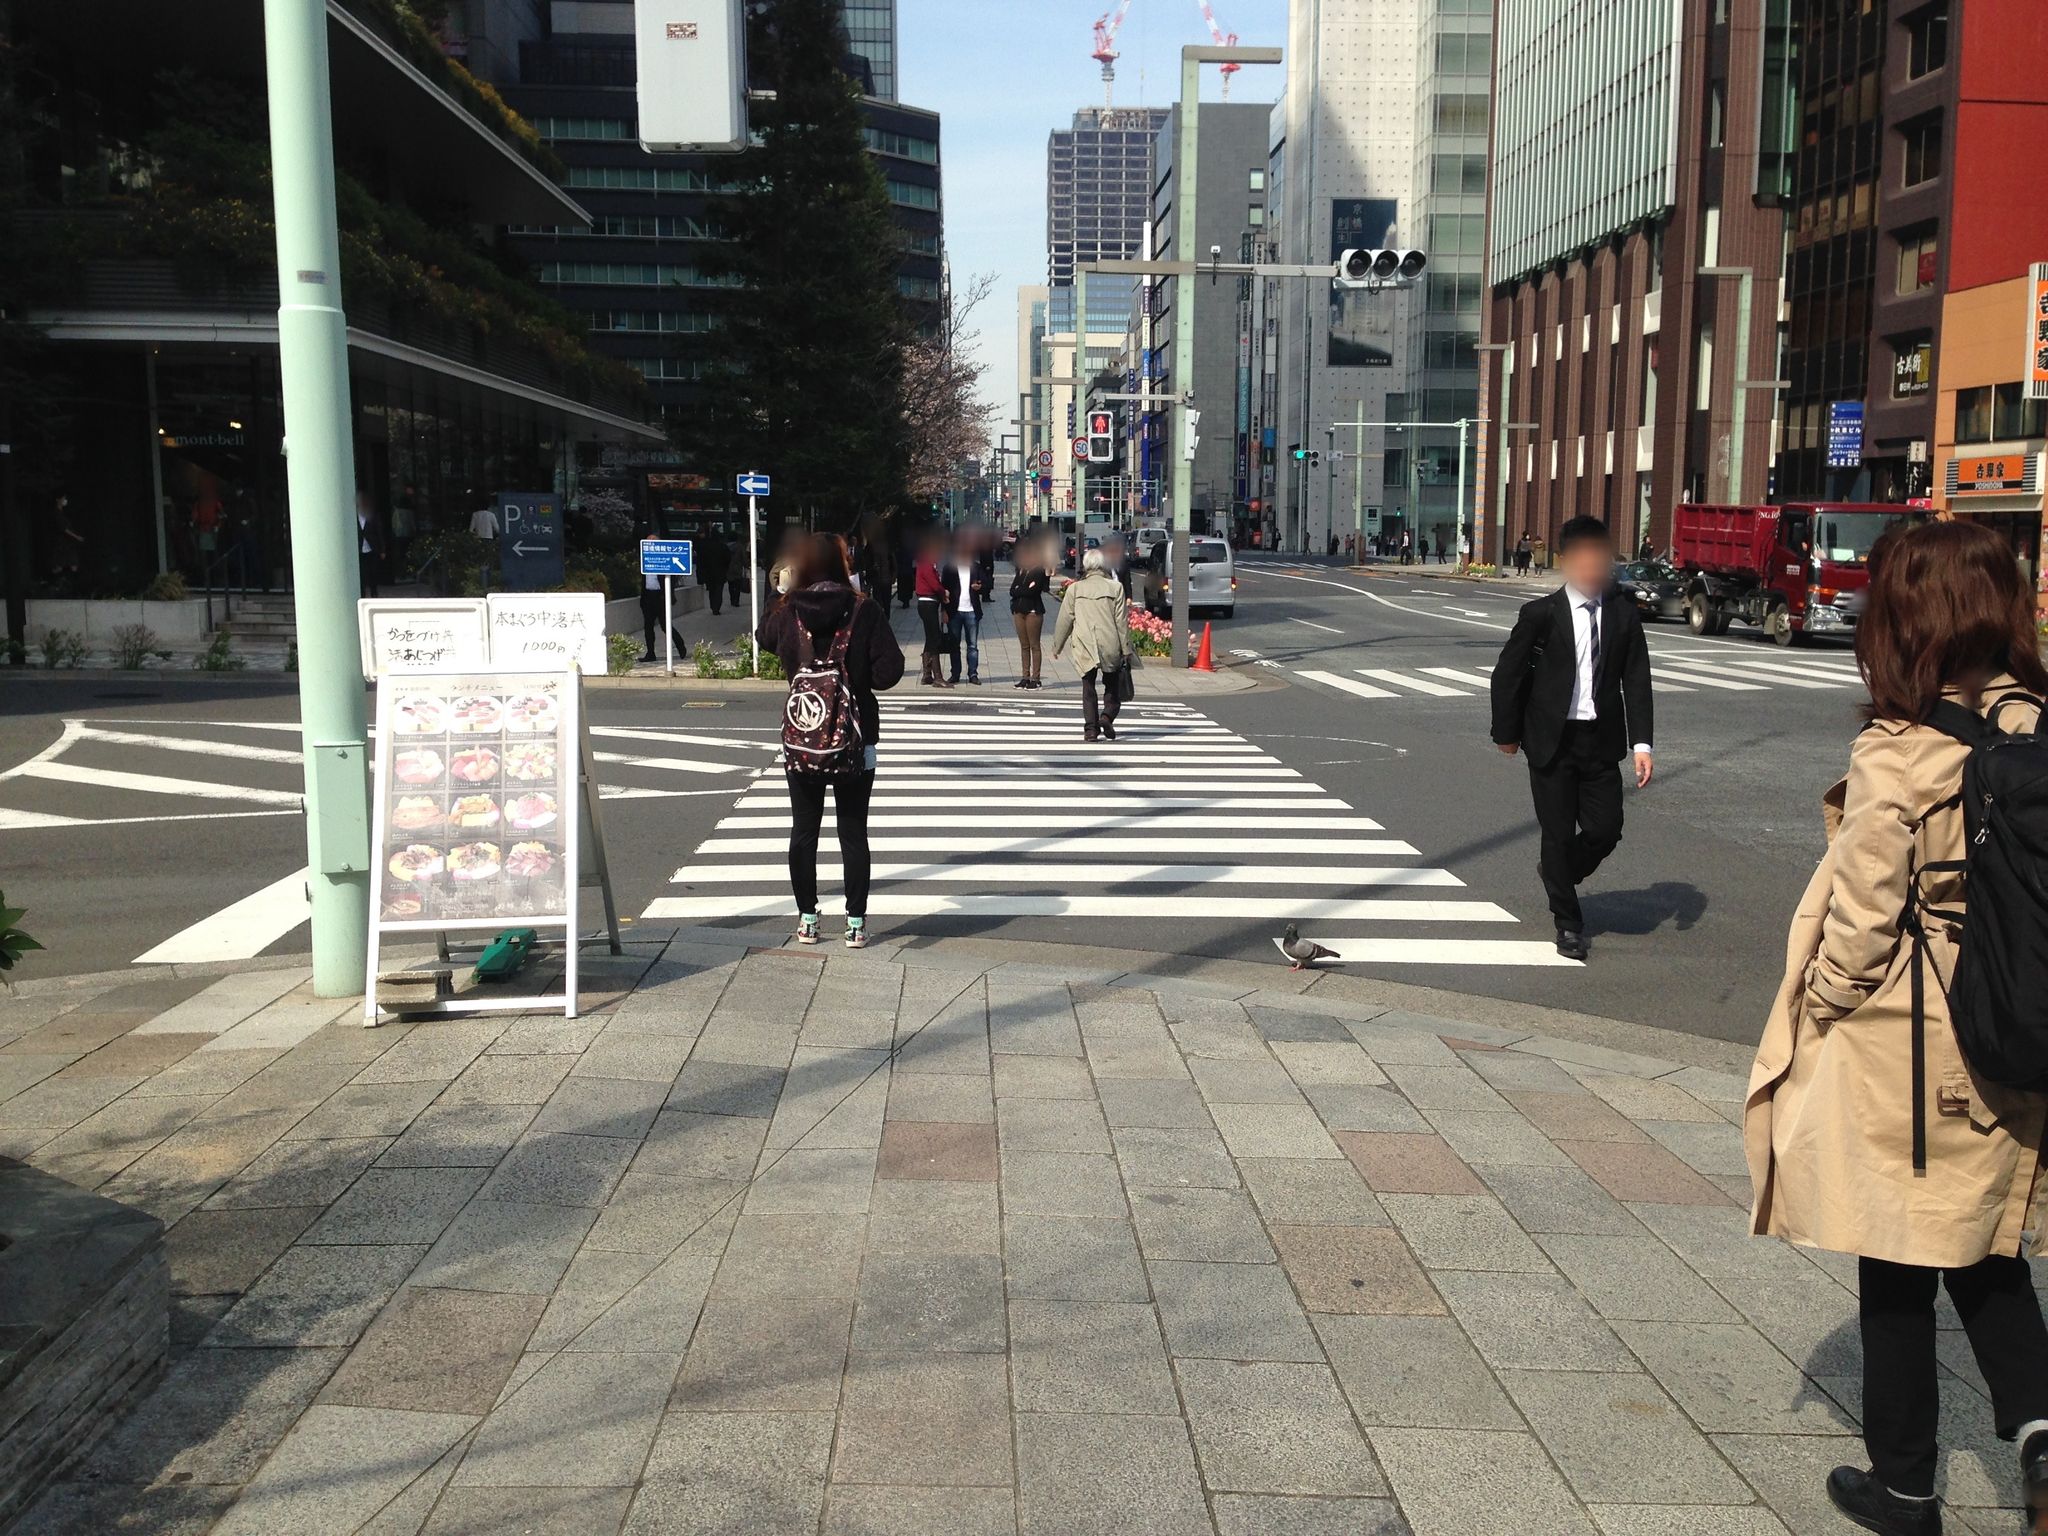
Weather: clear
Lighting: day
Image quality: good
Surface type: walking surface
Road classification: motorway_link, tertiary_link
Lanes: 1
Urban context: urban centre
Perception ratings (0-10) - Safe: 4.27, Lively: 6.24, Beautiful: 3.87, Boring: 4.64, Depressing: 2.49, Wealthy: 8.41